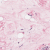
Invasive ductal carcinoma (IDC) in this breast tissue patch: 0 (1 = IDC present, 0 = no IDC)